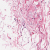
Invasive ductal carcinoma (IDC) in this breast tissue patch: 0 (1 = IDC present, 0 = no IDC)